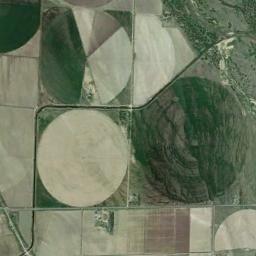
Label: circular_farmland